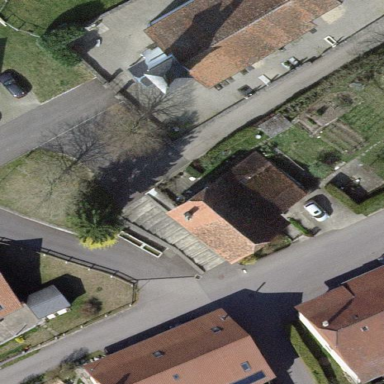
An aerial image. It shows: Detached building.